Question: I have the same exact problem that appears in the following link
<URL>
and unfortunately I couldn't find any solution till now
Notes :
1) I'm using iOS 5 with a storyboard -if make a difference-
2) I've tried '[self.tabBarController.tabBar setSelectedItem:[self.tabBarController.tabBar.items objectAtIndex:3]];' and also it does not work
3) I've tried to set IBOutlet for the tab bar and access it directly, but the app was crashed when I called '[self.myTabbar setSelectedItem:[self.myTabbar.items objectAtIndex:3]];' and got this error : Directly modifying a tab bar managed by a tab bar controller is not allowed

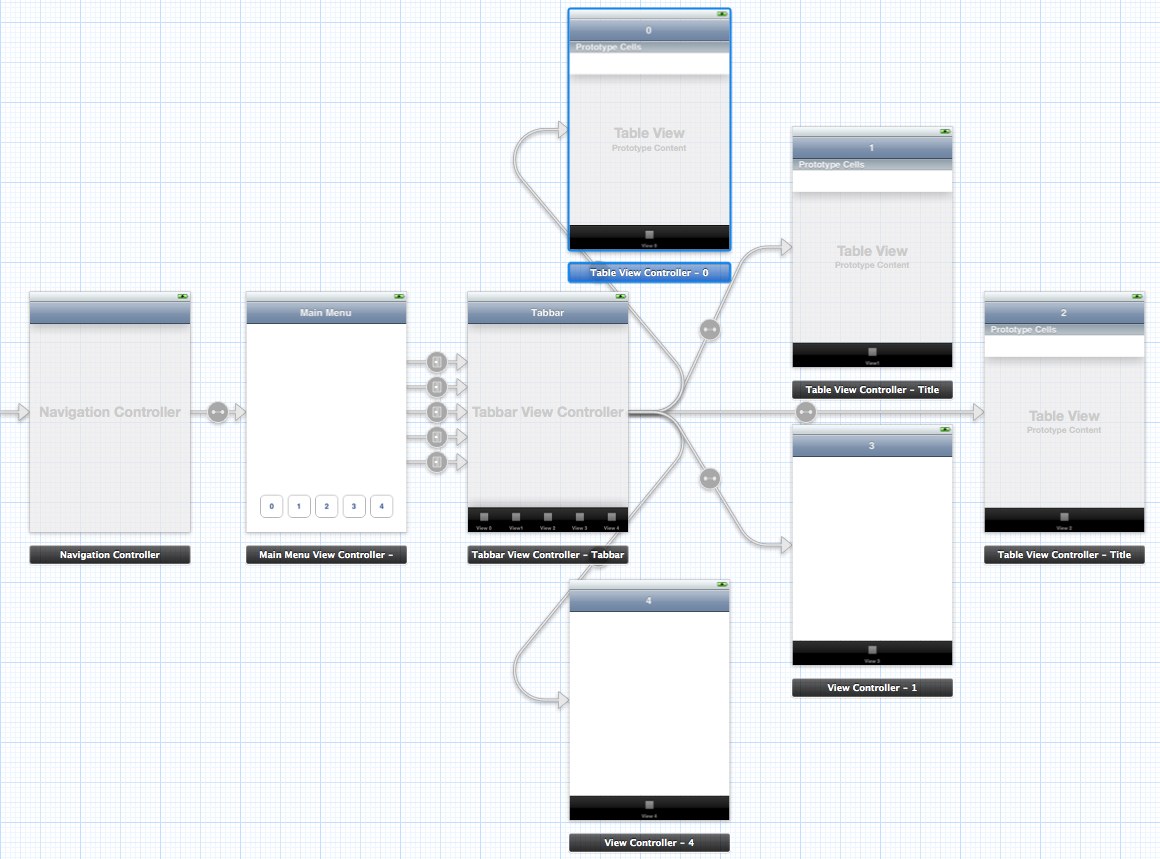
Answer: OMG, it's like a magic, the solution is :
'''
[(UITabBarController*)self.navigationController.topViewController setSelectedIndex:3];
'''
I get the solution from the following post:
<URL>